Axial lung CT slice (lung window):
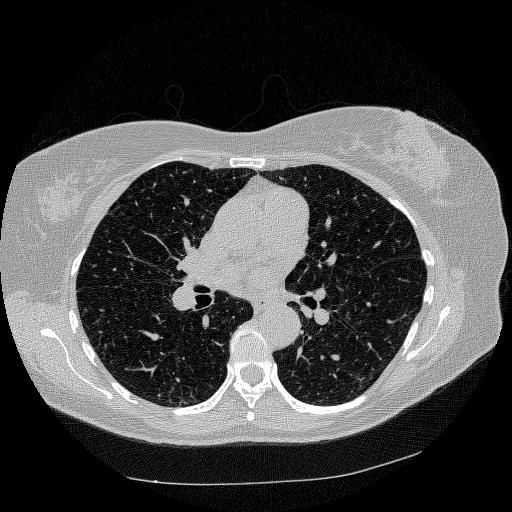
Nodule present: no